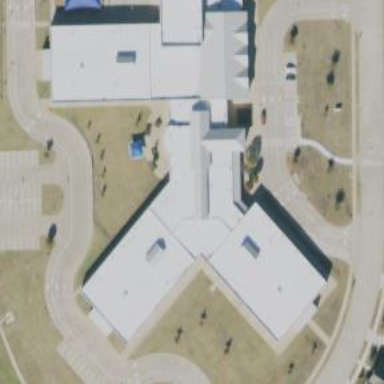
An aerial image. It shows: School building.